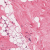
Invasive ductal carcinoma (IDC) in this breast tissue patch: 0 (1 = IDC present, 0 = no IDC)